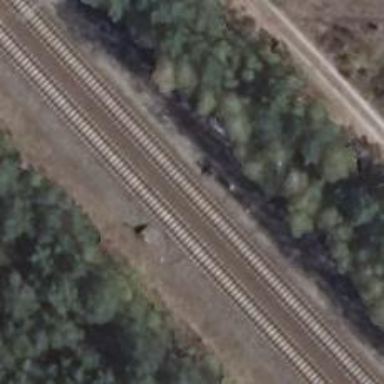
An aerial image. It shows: Railway signal.